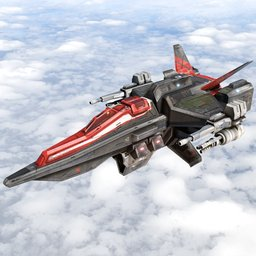
Label: mechanical